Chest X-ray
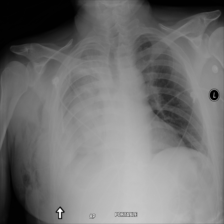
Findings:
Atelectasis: negative
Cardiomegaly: negative
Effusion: positive
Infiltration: negative
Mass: negative
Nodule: negative
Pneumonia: negative
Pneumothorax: negative
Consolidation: negative
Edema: negative
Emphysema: negative
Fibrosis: negative
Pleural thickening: negative
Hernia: negative